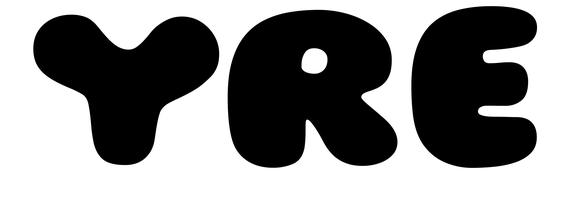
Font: Gluten_Black